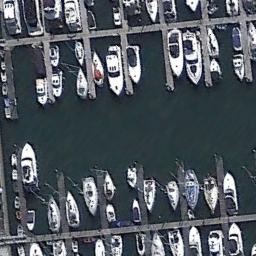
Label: harbor